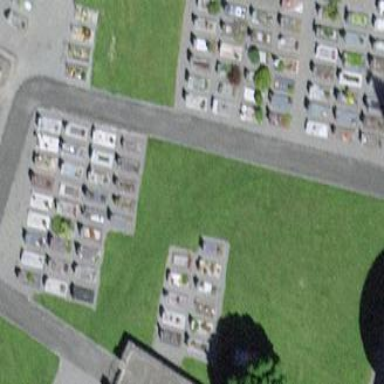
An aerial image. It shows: Cemetery.